Field crop: maize
Growth stage: 2
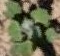
Species: chenopodium